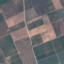
Label: PermanentCrop